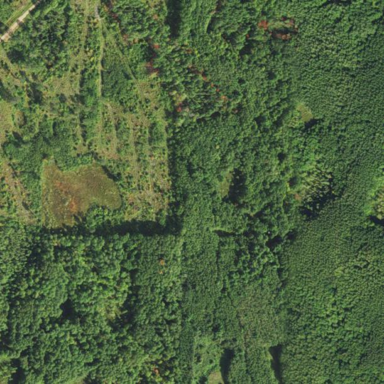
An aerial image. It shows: Beautiful woodland area.